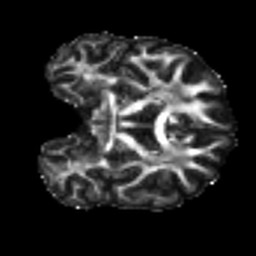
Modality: FA
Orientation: coronal
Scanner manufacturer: siemens
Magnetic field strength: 3 T
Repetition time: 4 s
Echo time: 0.0594 s